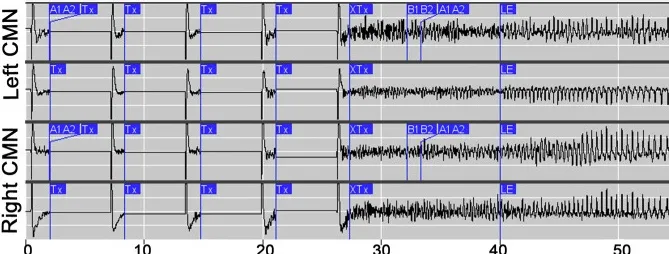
Electrophysiological characteristics of prolonged absence and GTC seizures. (A) Example of an electroclinical generalized tonic clonic (GTC) seizure stored the NeuroPace Patient Data Management System, detected by device (A1, A2) and noted by patient's family with magnet swipe (M), with responsive therapy delivered (Tx).
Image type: electrography (emg)